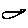
Label: bird